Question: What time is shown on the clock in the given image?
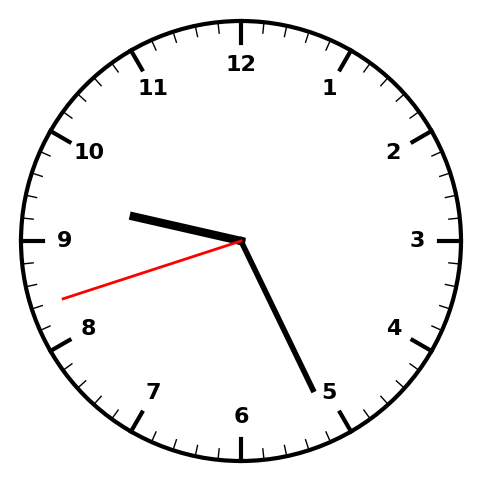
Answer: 09:25:42